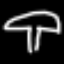
Label: mushroom